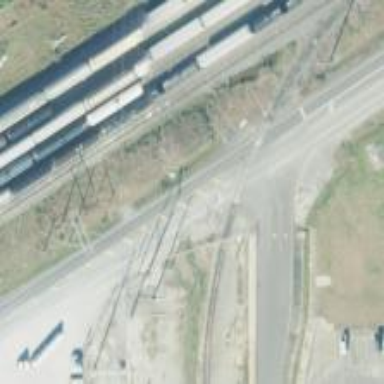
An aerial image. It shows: Railway spur service.